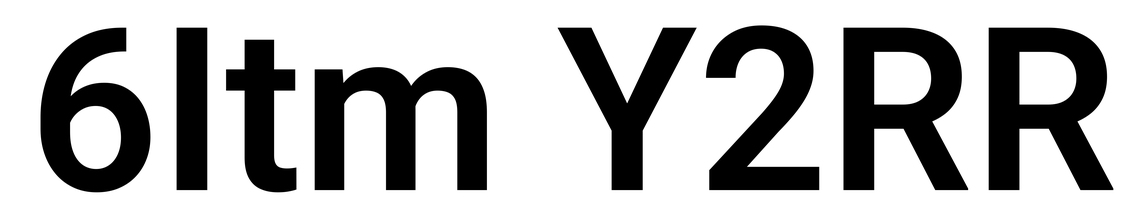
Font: Roboto_SemiBold